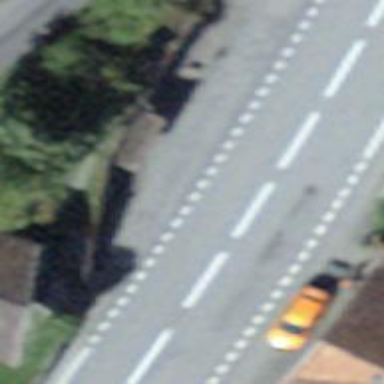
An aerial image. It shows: Bus stop with platform for public transport.